Question: I am trying to get my connected DSLR's drive information so that I can access the photos inside the SD card. I can't directly read from the SD card because of project requirements.
I tried using .NET's 'DriveInfo' but it couldn't register my connected DSLR. Am I doing anything wrong?
Code:
'''
DriveInfo[] drives = DriveInfo.GetDrives();
foreach(DriveInfo d in drives)
{
if(d.Name == "D5100")
Console.WriteLine("Camera found");
}
'''
Edit: The results of the following code is that "C://" is found only. No other drives are detected.
Edit2: The connected DSLR seems to not be under any drives.

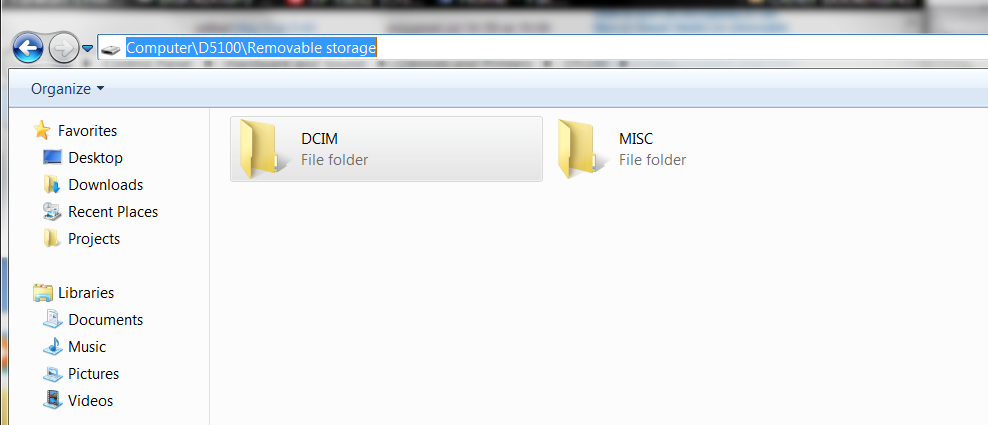
Answer: <URL> method gets only logical drives on your computer.
> Retrieves the drive names of all logical drives on a computer.
In my computer, it returns only 'C:/', 'D:/' and 'E:/'. Because of that reason, 'd.Name' gives these type of information, not like 'D5100'. There is a platform called Wia (Windows Image Acquisition) which can access images in cameras, webcams etc. Loot at <URL>.